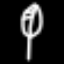
Label: leaf